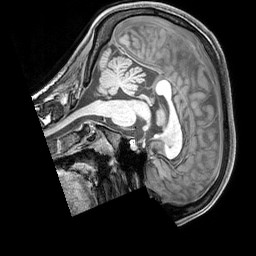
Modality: T1w
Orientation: sagittal
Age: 21
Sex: female
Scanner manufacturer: siemens
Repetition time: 2.3 s
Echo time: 0.00226 s